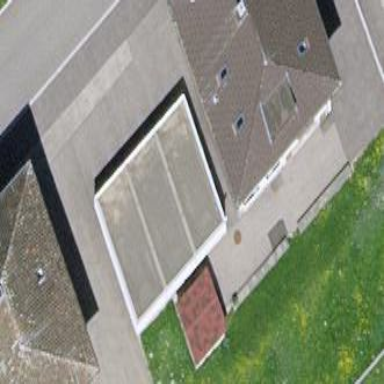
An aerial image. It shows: Group of garages.